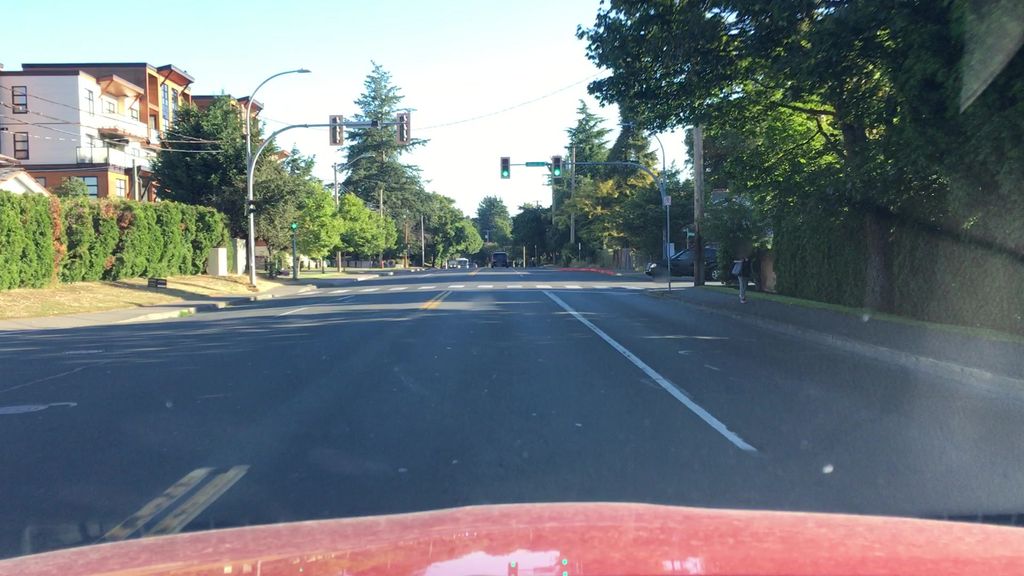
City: victoria